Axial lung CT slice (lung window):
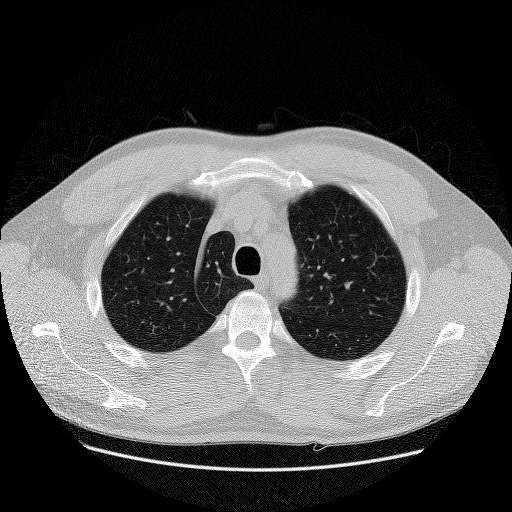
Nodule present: no